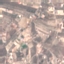
Land use / land cover class: PermanentCrop